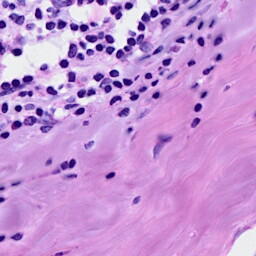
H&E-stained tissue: Breast